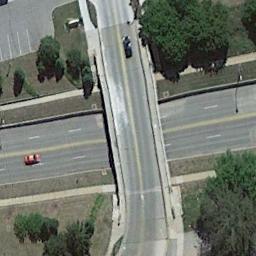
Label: overpass